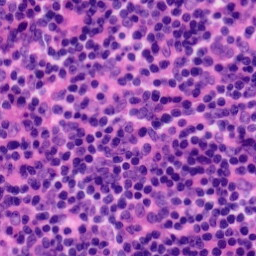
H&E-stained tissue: Tonsil